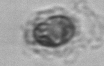
Label: Emiliania_huxleyi